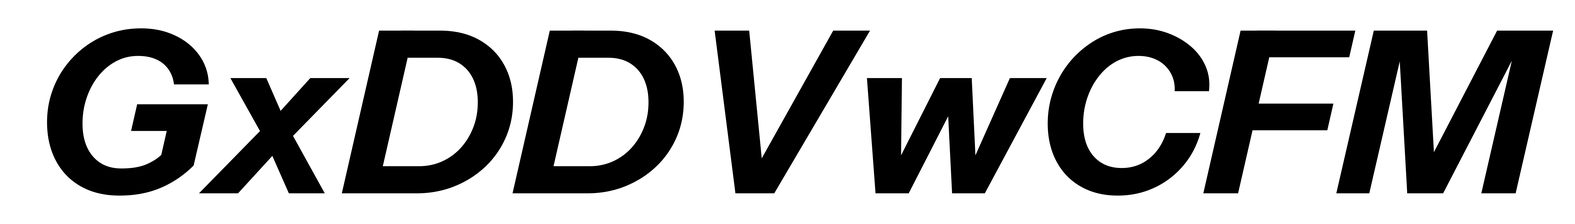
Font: InstrumentSans-Italic_Bold_Italic